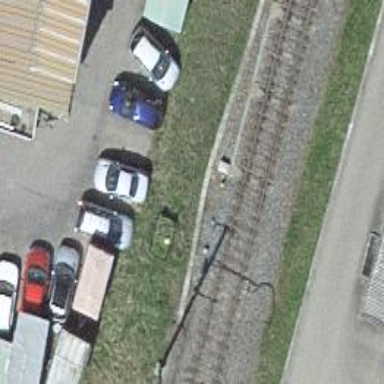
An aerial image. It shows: Railway switch.